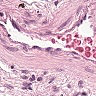
Metastatic tissue present: no